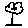
Label: flower